Question:
In my app, I have a page that has the following menu buttons:
'''
1. Button1
2. Button2
3. Button3
4. Button4
'''
Now When I tap , the app navigates to . (Page1 is a navigation view).
Problem here is, by default does not have a Back button to move back to page. So i have to manually add a Back button.
Ok, So now I manually added the Back button on . This is a navigation view having a list. On clicking the list item, it moves to .
Now the problem here is, there is a default back button that will be generated + the manual back button that I added. So !!
To solve this, I hide the manually added back button on push. And then show the button on pop. Again the issue with this is, there is a slight delay in hide/show and this is visible in the app. Another problem with this is, in older models of Blackberry, the manually added Back button does not get hidden sometimes !!!
Finally, What If i want nested navigation view?
Say, I have a store with 10 records.
In Page 1, i display 3 records as a list -
'''
record1 - on tap of this, show its detailed view
record2 - on tap of this, show its detailed view
record3 - on tap of this, show another sub list with records 4 to 10.
'''
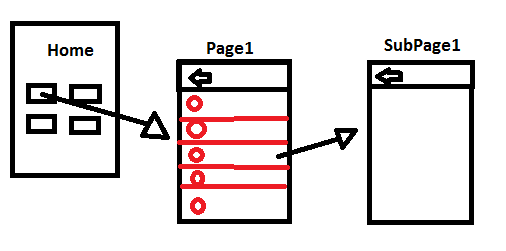
Answer: Question 1: Yes, you can use a NavigationView as main page. Then push it your home. On button tap event, push it your Page1 view (which is a list, and not a navigation view anymore).
If needed, hide the navigationBar on your home page by listening to push and pop events of your navigation view.
Question 2: My first answer solves your problem
Question 3: You can use the listpaging plugin for your list. Check it to see if it meets your needs : <URL>